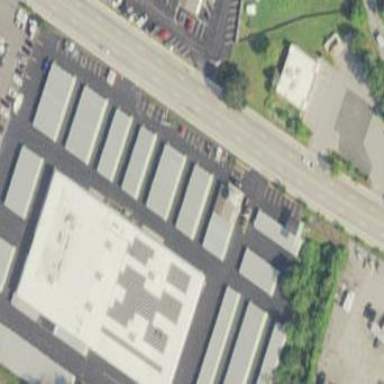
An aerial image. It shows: Storage rental shop.